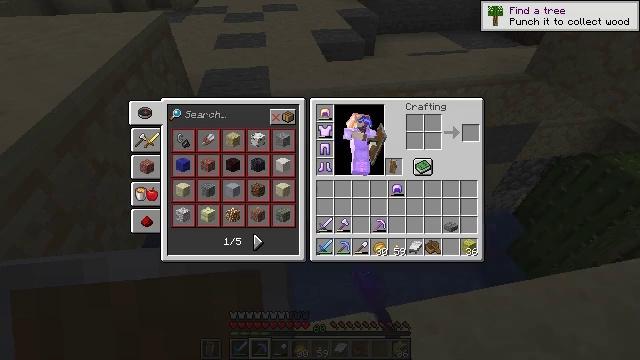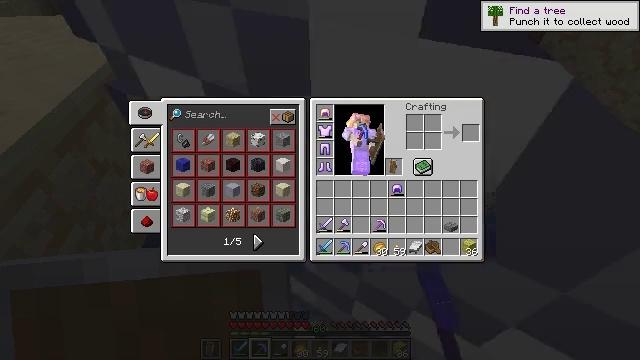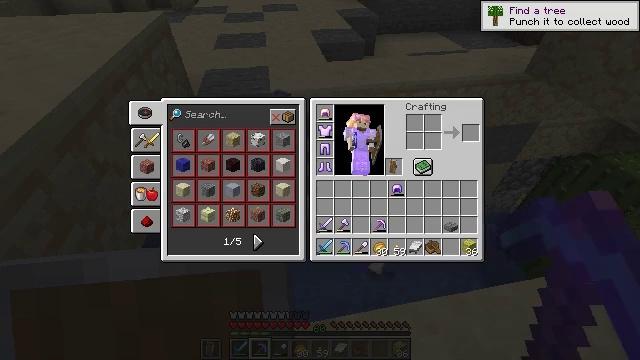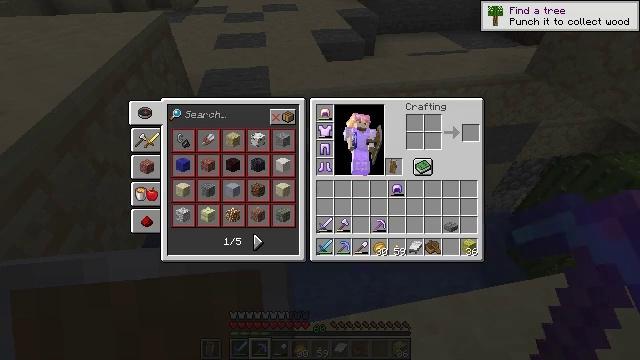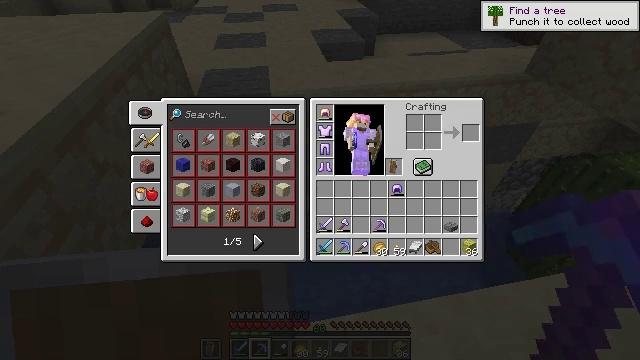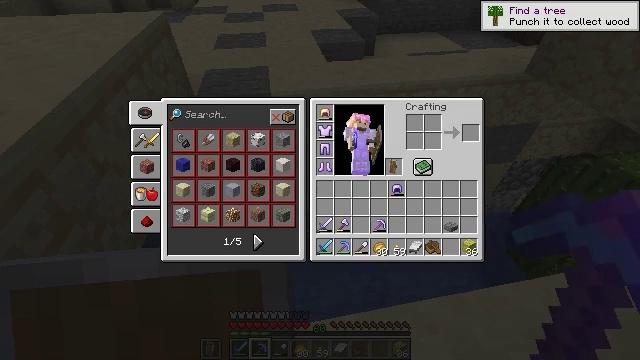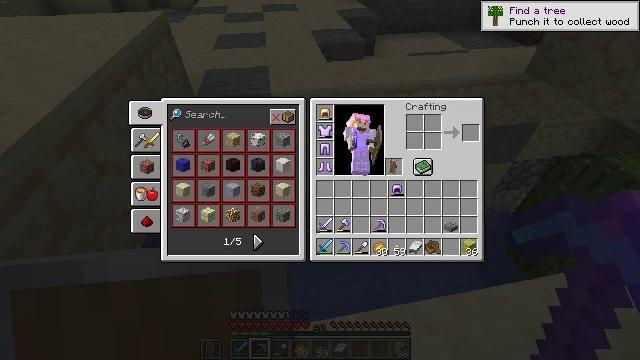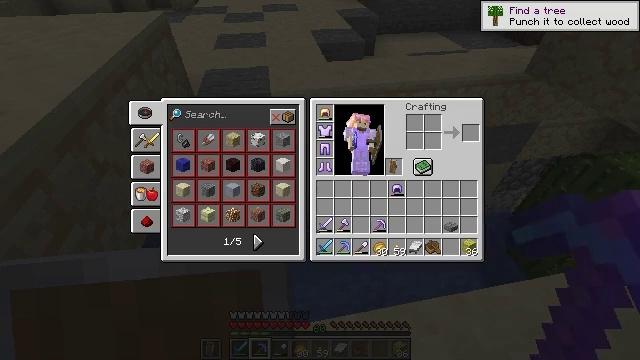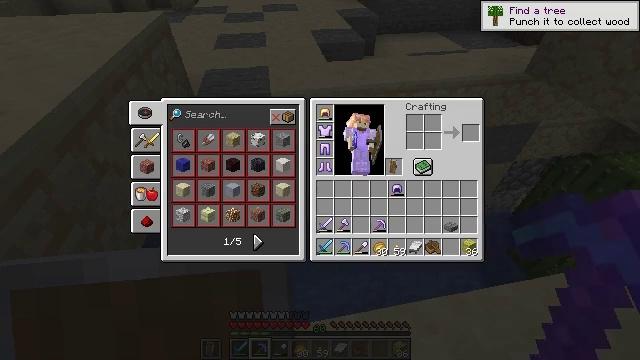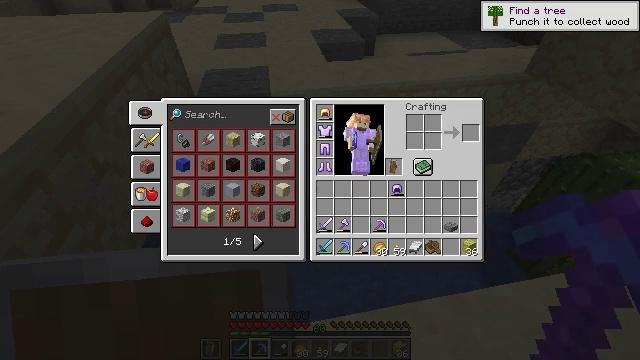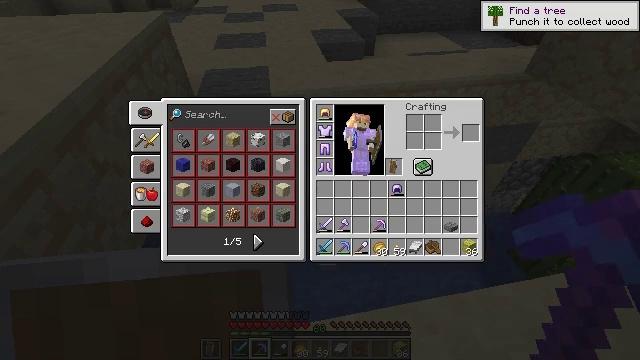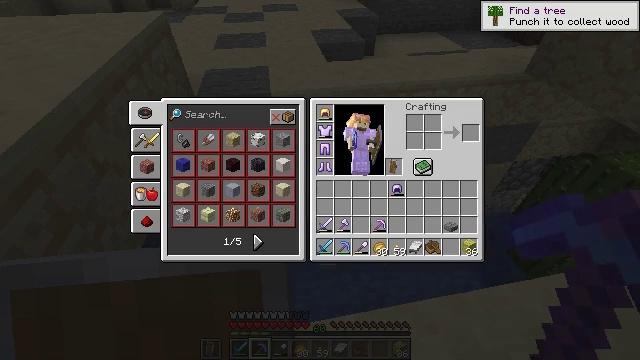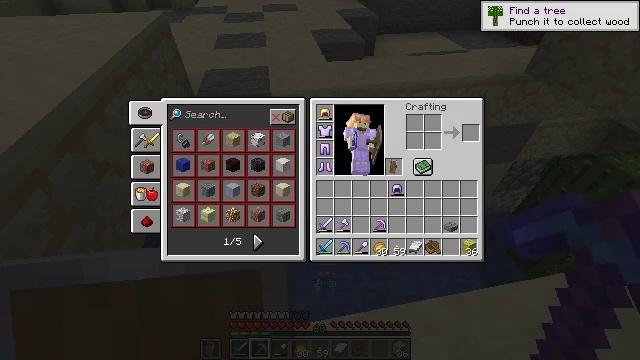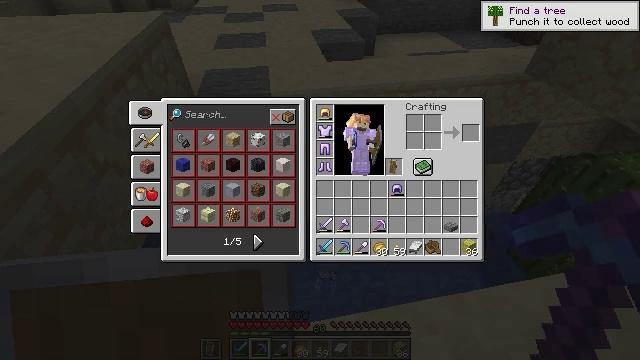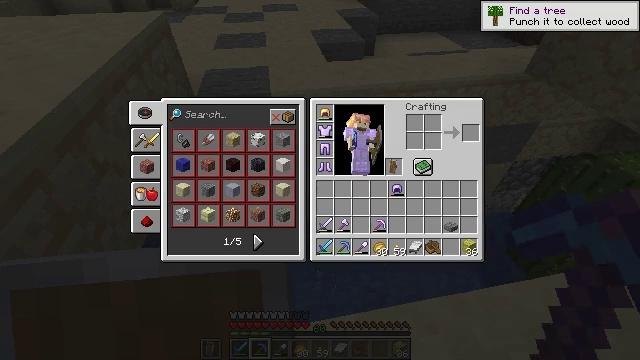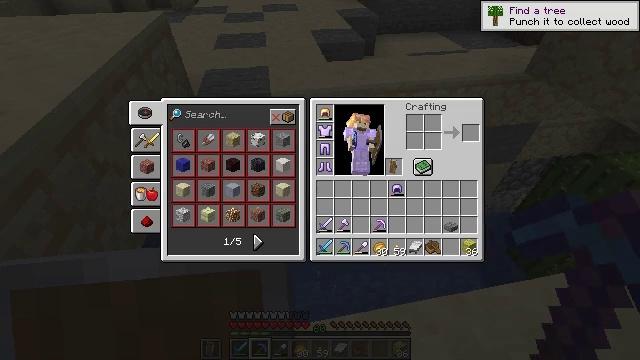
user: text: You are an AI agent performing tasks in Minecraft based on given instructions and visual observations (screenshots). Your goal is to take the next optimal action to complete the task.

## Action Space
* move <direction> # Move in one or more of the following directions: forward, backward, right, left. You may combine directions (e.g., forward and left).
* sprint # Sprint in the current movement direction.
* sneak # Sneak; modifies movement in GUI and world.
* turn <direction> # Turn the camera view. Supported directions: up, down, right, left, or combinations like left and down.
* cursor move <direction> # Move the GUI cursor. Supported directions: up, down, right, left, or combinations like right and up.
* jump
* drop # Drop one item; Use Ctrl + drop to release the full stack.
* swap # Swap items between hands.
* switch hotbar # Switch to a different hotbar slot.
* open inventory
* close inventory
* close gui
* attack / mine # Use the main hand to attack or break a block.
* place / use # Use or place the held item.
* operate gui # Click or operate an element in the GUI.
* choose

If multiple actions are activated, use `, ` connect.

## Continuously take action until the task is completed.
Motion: motion action
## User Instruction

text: Remove a stone brick slab from the inventory.
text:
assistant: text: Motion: open gui
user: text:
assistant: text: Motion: no_op
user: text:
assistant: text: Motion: no_op
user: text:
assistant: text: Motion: no_op
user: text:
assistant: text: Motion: no_op
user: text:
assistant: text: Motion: no_op
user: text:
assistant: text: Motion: no_op
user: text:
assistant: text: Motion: no_op
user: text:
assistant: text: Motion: no_op
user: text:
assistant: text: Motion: no_op
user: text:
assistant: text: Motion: no_op
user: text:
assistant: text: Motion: no_op
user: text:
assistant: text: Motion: no_op
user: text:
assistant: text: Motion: no_op
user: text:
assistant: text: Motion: no_op
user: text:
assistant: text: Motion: no_op
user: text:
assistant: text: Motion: no_op
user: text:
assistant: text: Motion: no_op
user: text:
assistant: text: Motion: no_op
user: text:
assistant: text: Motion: no_op
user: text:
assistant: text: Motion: no_op
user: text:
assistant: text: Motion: no_op
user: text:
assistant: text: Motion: no_op
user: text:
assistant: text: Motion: no_op
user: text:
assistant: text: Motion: no_op
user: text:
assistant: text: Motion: no_op
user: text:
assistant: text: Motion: no_op
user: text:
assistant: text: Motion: no_op
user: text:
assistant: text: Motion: no_op
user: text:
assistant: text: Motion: cursor move down